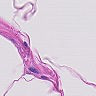
Metastatic tissue present: no